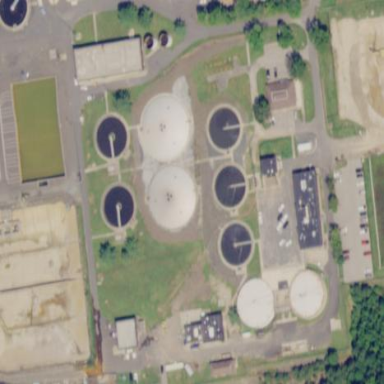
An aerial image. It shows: Wastewater plant.